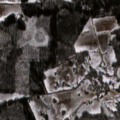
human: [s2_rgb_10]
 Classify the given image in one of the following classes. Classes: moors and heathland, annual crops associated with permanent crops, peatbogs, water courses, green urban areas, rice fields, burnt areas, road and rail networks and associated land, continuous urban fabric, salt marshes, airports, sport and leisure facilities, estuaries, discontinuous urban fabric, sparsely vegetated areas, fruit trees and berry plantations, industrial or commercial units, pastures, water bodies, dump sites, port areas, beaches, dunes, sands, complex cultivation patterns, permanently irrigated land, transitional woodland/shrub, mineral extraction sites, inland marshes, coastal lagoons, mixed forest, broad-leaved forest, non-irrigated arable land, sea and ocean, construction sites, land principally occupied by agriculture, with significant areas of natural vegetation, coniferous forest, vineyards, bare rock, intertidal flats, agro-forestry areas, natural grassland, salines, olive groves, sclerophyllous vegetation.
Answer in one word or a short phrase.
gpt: pastures, land principally occupied by agriculture, with significant areas of natural vegetation, broad-leaved forest, mixed forest, transitional woodland/shrub